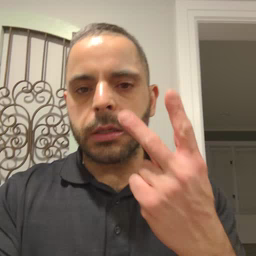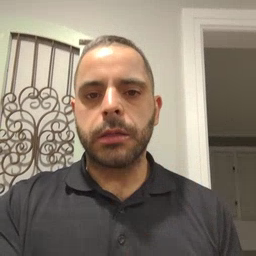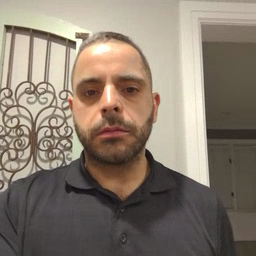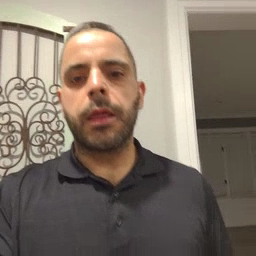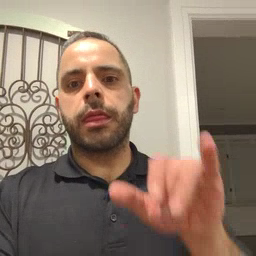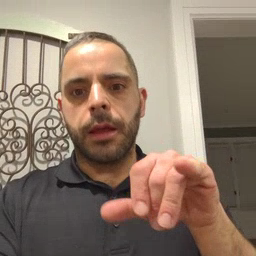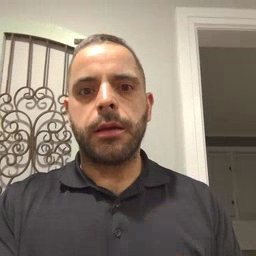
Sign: that